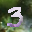
Label: 3